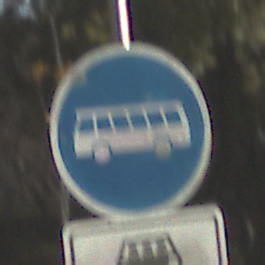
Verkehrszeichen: Busssonderstreifen
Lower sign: MehrfachbesetzePersonenkraftwagenFrei
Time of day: SunriseSunset
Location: Outdoor (Nature)
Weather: Clear
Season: NotSpecified
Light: Natural